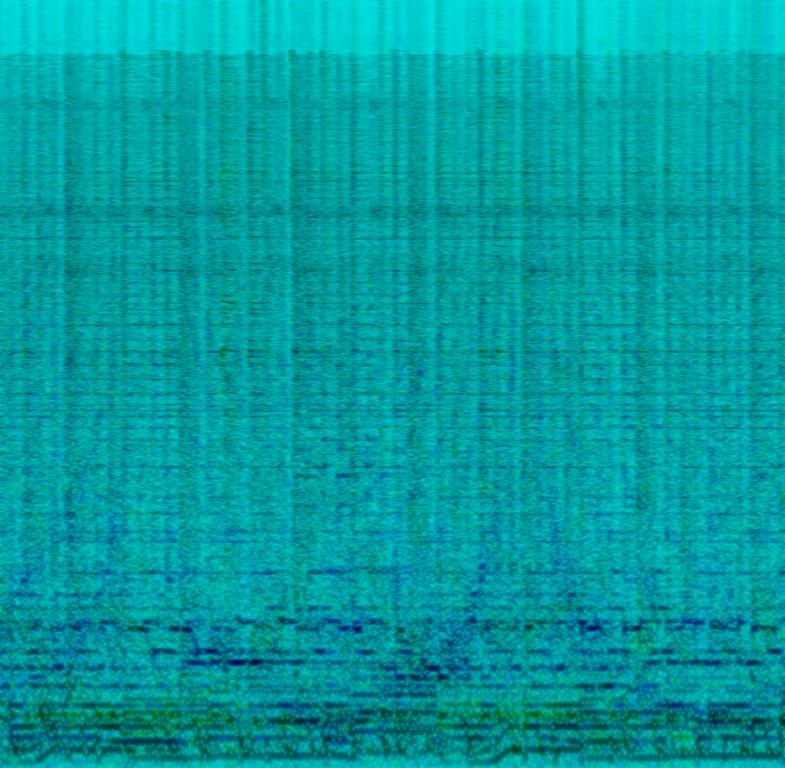
Heavily effected, instrumental psychedelic rock music featuring phaser effects, strummed acoustic guitars, and bass guitar played in a compound meter. The feeling is airy.